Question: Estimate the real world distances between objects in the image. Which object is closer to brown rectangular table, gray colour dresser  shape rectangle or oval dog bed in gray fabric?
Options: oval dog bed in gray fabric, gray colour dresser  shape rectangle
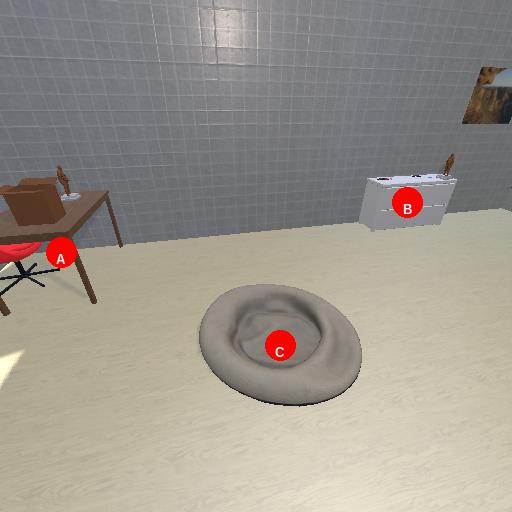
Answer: oval dog bed in gray fabric